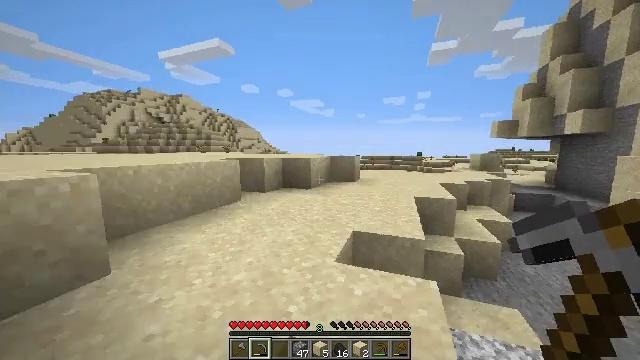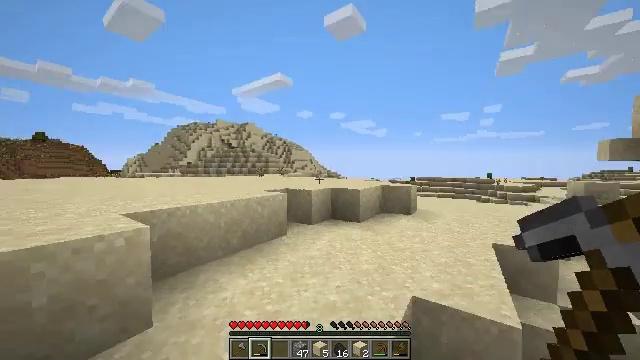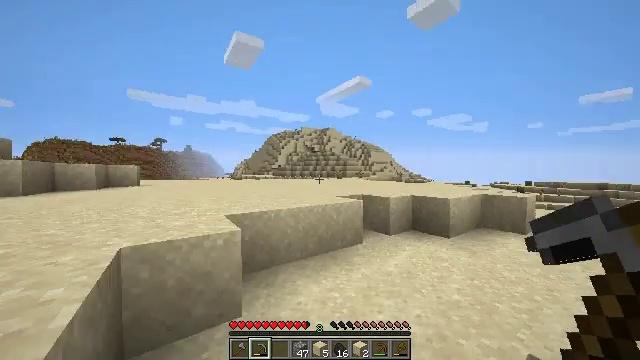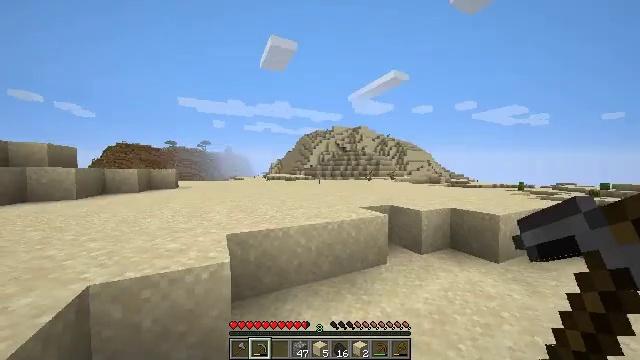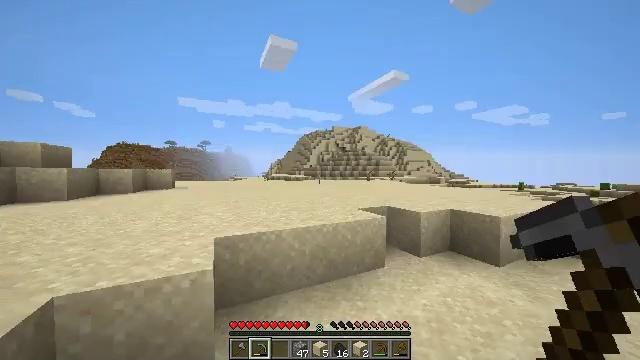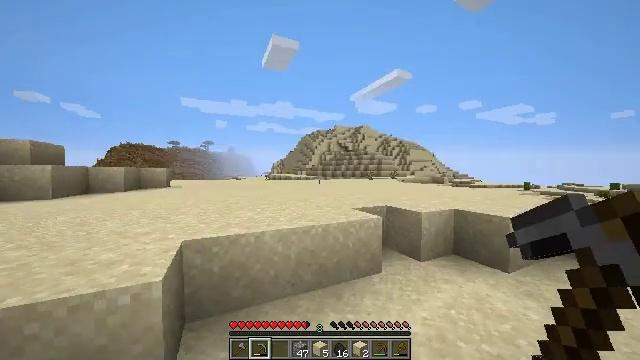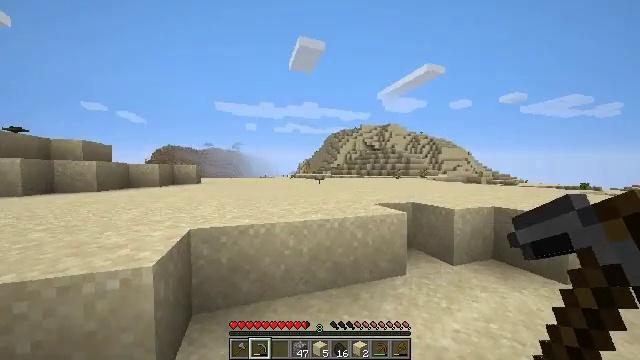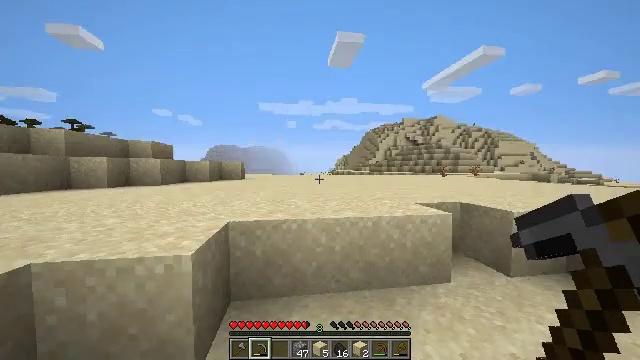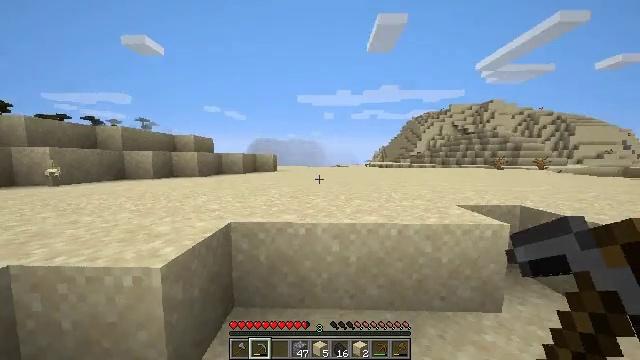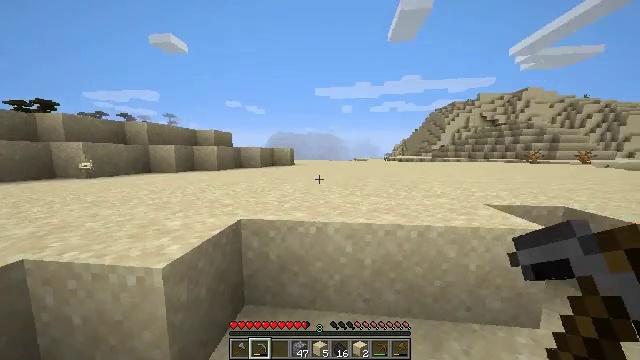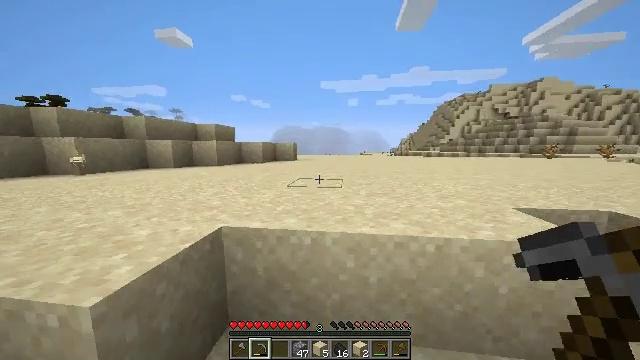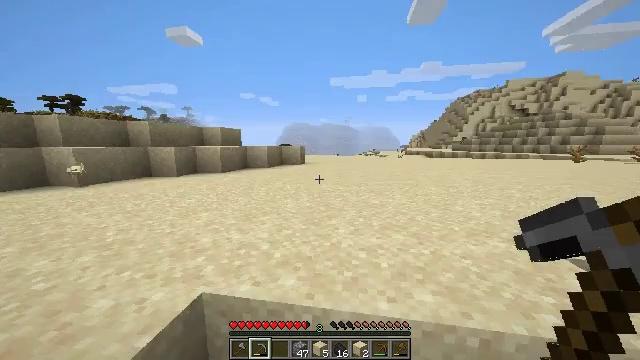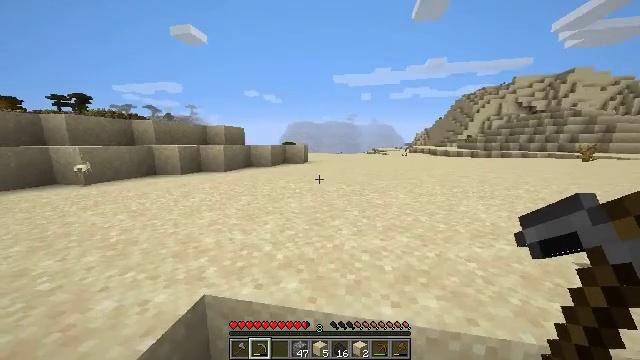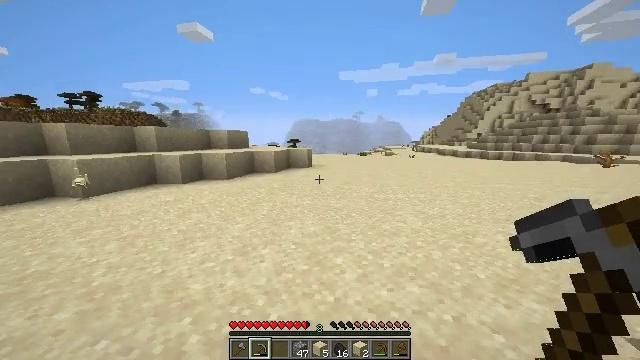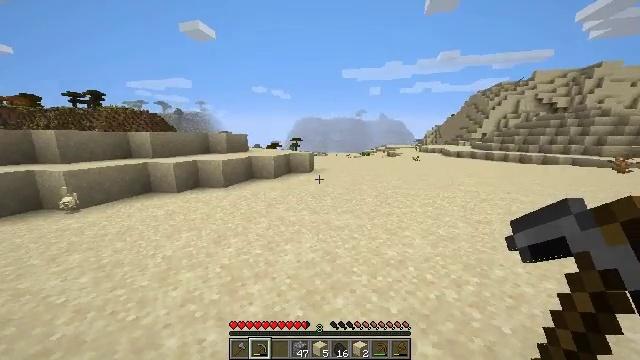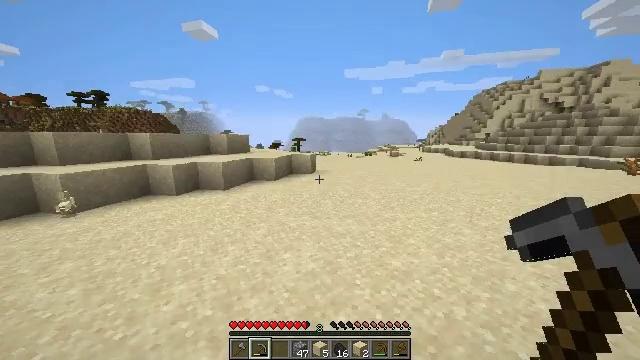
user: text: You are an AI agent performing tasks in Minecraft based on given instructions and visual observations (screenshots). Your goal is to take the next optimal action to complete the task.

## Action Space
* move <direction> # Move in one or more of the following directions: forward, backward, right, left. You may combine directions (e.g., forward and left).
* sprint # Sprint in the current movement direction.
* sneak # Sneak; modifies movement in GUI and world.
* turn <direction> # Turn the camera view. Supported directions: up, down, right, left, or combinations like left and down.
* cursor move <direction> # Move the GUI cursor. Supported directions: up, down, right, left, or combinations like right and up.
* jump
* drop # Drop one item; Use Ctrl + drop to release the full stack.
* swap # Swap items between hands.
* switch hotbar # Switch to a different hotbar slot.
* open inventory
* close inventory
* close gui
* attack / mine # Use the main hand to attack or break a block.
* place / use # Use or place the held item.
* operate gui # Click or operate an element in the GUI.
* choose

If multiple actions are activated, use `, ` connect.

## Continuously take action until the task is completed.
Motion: motion action
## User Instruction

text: Attack the hay block to get hay.
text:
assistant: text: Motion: move forward, turn left and up, jump
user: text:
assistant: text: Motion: move forward, turn left, jump
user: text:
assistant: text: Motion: move forward, turn left
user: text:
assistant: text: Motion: move forward
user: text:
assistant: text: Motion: move forward
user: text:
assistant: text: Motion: move forward, turn left
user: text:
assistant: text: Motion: move forward, turn left
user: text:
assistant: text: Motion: move forward, turn left and down
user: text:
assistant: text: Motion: move forward, turn left and down
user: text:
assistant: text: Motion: move forward, turn left and down
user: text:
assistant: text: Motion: move forward, turn left and down, jump
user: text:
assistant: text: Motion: move forward, jump
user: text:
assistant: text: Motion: move forward, turn left, jump
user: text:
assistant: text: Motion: move forward, jump
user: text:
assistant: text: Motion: move forward, jump
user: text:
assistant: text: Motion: move forward
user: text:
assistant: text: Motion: move forward
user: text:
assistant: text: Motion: move forward, turn left
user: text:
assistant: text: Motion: move forward, turn left and down
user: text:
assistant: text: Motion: move forward, turn left
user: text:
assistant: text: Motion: move forward, turn left
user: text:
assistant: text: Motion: move forward
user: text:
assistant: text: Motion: move forward, jump
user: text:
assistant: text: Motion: move forward, jump
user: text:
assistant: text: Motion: move forward, jump
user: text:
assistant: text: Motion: move forward, turn left, jump
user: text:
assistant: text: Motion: move forward, turn left and down, jump
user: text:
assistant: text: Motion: move forward
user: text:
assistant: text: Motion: move forward
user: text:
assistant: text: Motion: move forward